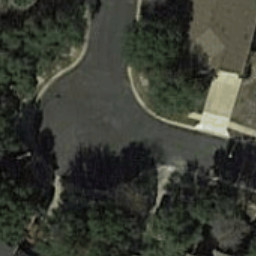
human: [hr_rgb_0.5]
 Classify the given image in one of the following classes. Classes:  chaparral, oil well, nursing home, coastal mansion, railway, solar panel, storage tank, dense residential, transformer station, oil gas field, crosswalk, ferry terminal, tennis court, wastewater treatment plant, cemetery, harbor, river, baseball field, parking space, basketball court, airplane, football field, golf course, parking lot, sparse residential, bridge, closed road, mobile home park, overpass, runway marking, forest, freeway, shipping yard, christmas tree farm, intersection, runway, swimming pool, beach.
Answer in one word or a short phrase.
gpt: closed road